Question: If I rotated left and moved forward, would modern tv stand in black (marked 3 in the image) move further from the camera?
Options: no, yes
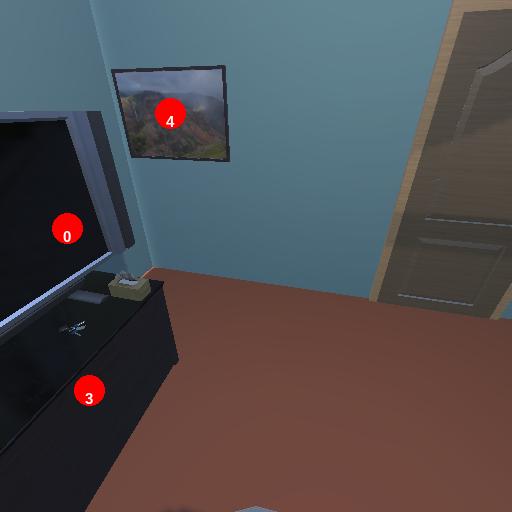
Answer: no